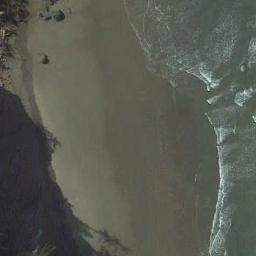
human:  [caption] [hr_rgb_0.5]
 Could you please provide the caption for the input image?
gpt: Huge waves beat the black beach .

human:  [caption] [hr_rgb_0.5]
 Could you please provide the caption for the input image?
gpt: The beach with brown sand and some green plants on the beach .

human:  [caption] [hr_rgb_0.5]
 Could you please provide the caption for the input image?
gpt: The sea is blue by the beach .

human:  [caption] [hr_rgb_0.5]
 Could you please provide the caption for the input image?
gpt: Green sea water and gray sand beach and dark green forest .

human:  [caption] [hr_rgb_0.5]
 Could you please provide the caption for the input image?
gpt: The grass is beside the beach .